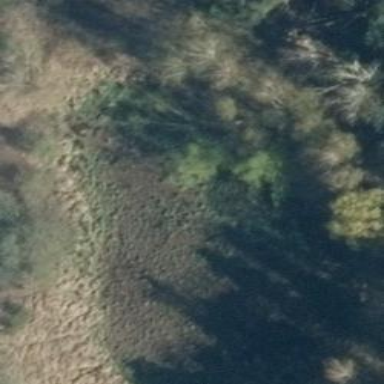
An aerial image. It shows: Marsh wetland.